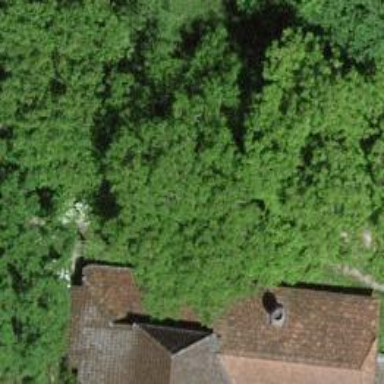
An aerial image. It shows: Deciduous tree with broadleaved leaves.